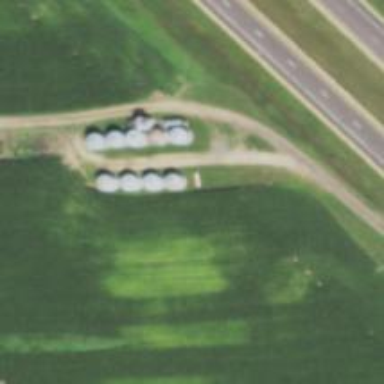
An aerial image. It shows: Silo.